Question: Am using flot js to get chart.Its coming fine but I am getting half of chart.What is the issue here,
My code is
'''
<div style="width:1120px; height:500px;">
<div id="chart_2" style="width:1100px; height:480px;" > </div>
</div>
DataSet1 = [
[new Date("2013/01/02").getTime(), 60],
[new Date("2013/02/03").getTime(), 16 ],
[new Date("2013/03/04").getTime(), 32 ],
[new Date("2013/04/05").getTime(), 189],
[new Date("2013/05/06").getTime(), 192],
[new Date("2013/06/06").getTime(), 154],
[new Date("2013/07/06").getTime(), 336],
[new Date("2013/08/06").getTime(), 203],
[new Date("2013/09/06").getTime(), 366],
];
chartColor = $(this).parent().parent().css("color");
$.plot($("#chart_2"),[ { data: DataSet1} ] ,{
xaxis:
{ mode: "time",
min: (new Date("2013/01/01")).getTime(),
max: (new Date("2014/11/09")).getTime(),
timeformat: "%d/%m/%y",
ticks: [new Date("2013/01/01").getTime(),new Date("2013/02/01").getTime(),new Date("2013/03/01").getTime(),new Date("2013/04/01").getTime(),new Date("2013/05/01").getTime(),new Date("2013/06/01").getTime(),new Date("2013/07/01").getTime() ],
minTickSize :30
}
,yaxis: {
min:0, max: 400, tickSize: 50
},
series: {
label: "Revenue",
lines: {
show: true,
lineWidth: 3,
fill: true
},
shadowSize: 0
},
grid: { hoverable: true,
clickable: true,
tickColor: "rgba(255,255,255,.15)",
borderColor: "rgba(255,255,255,0)"
},
colors: ["#294777"],
legend: {
show: true
}
});
'''
what did i make here to get half chart
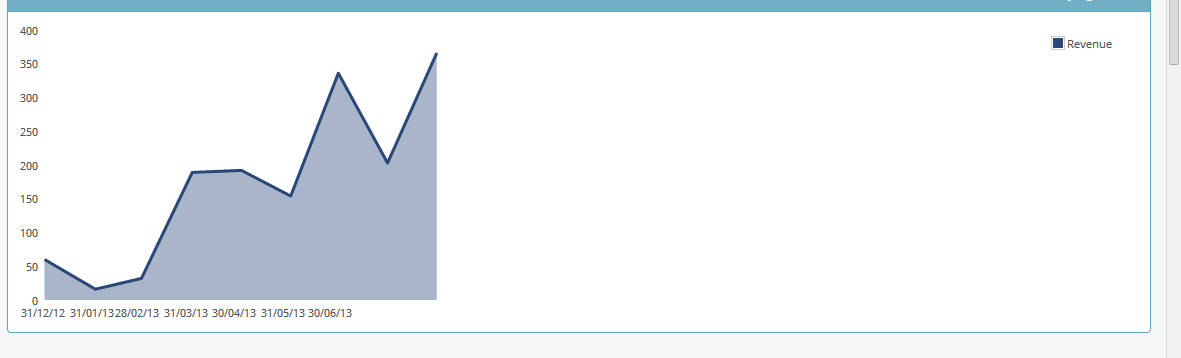
Answer: <URL>
Your max value is clipping your chart.
'''
max: (new Date("2013/9/09")).getTime(),
'''